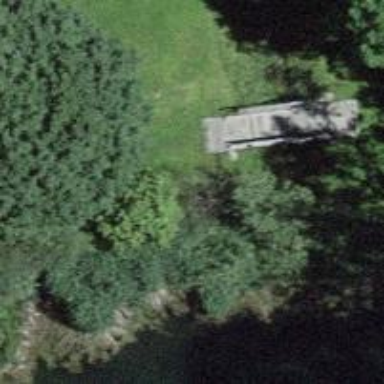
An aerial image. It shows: Footway bridge.